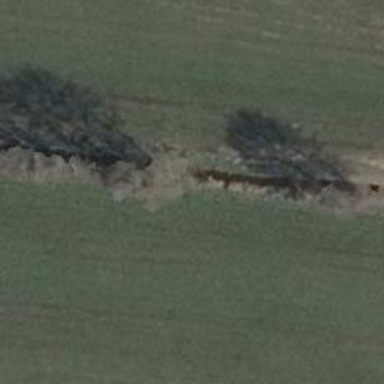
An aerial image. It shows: Row of trees in natural setting.